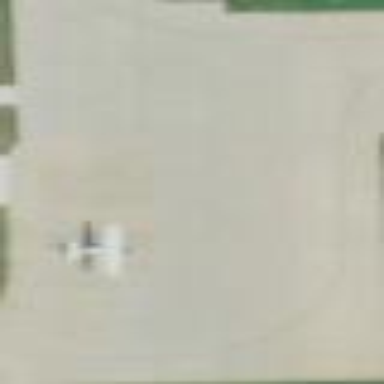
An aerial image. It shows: Apron at the airport.